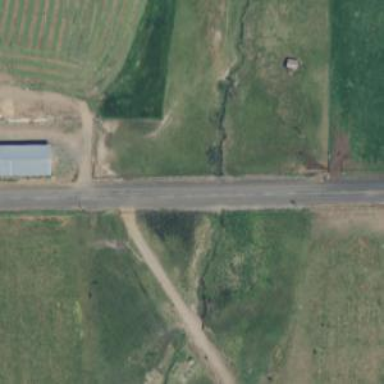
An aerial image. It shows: Culvert tunnel.